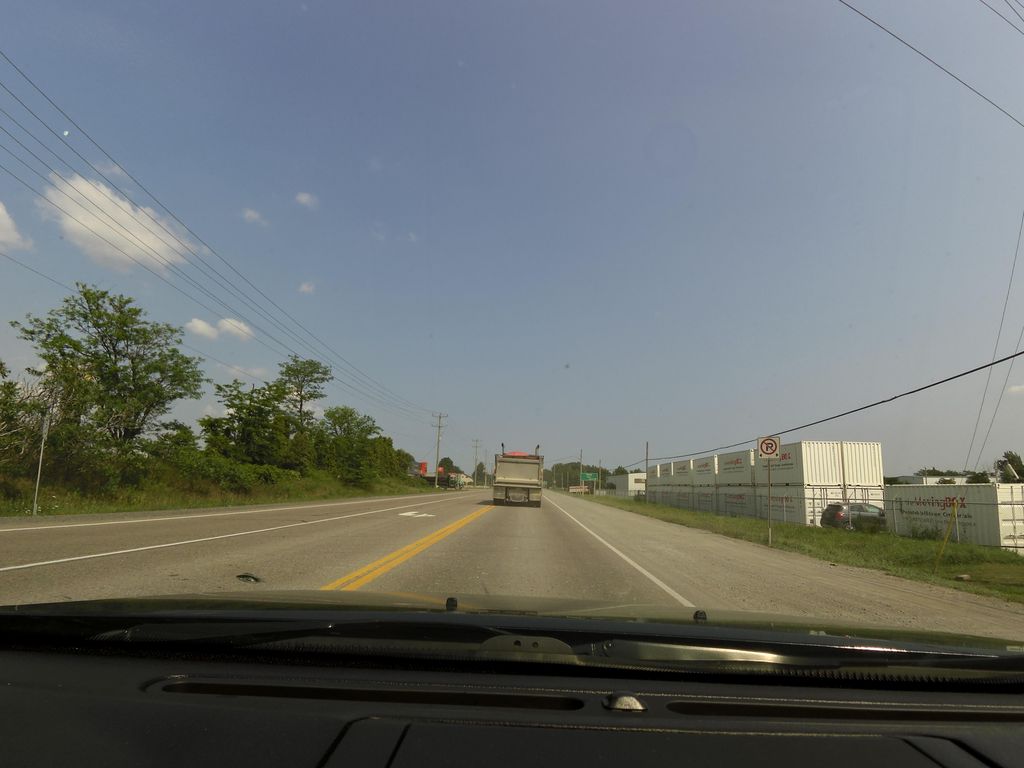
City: hamilton